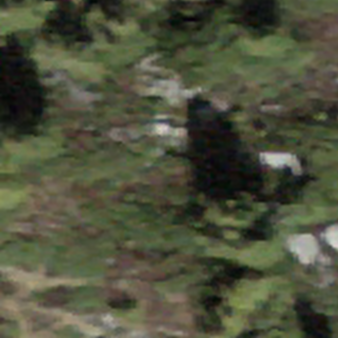
Label: other